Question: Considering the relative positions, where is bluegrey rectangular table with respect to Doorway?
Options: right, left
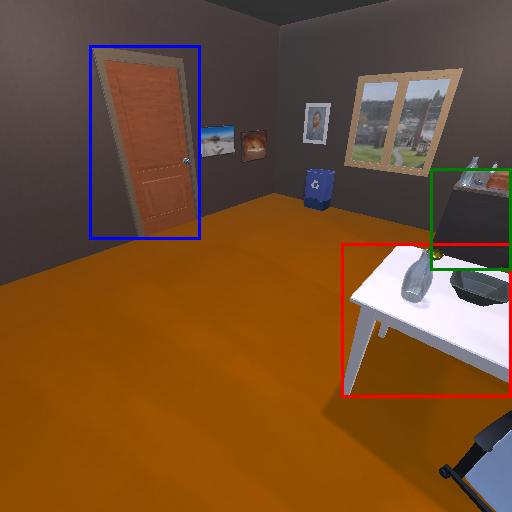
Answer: right